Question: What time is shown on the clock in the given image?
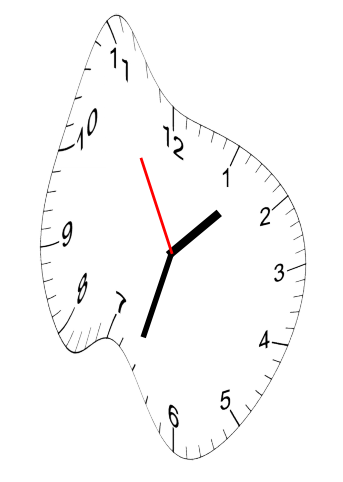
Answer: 01:32:55